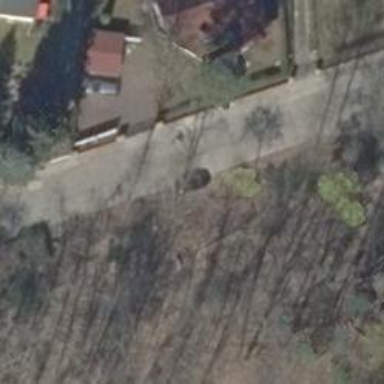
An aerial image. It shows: Residential road with concrete surface and sidewalk on the left.